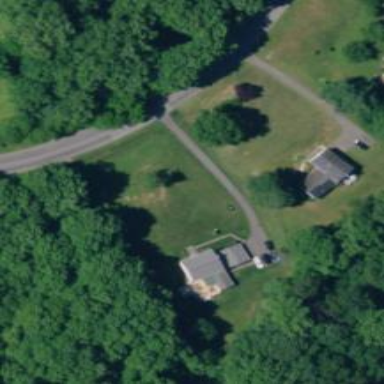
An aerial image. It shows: Driveway leading to service road.